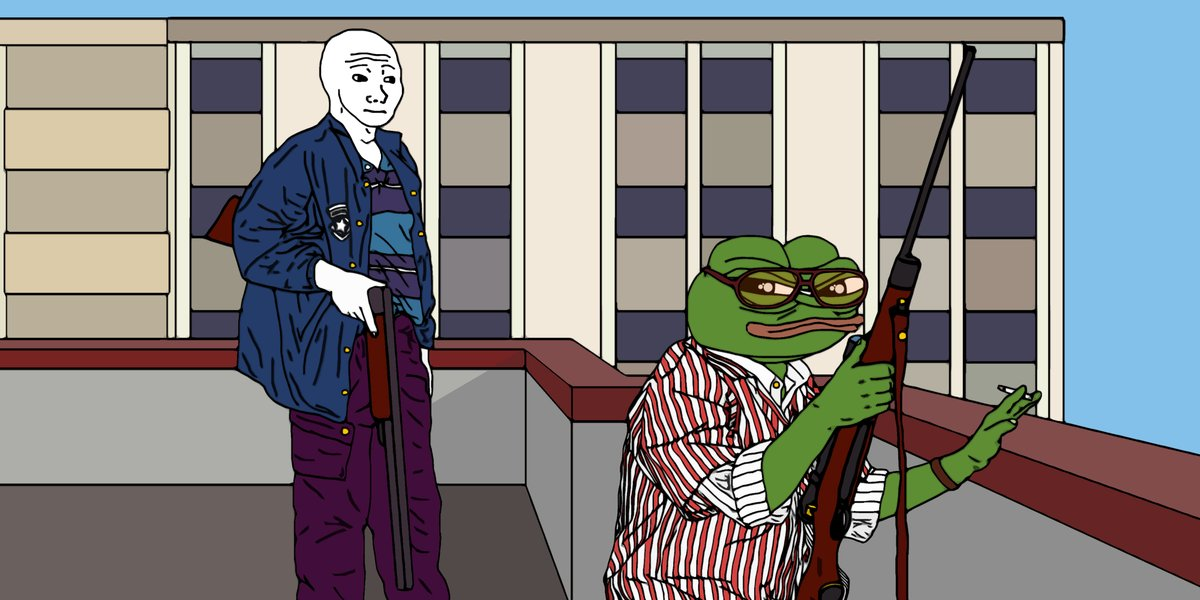
Label: 5_Wojak_with_Background